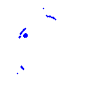
Particle: proton